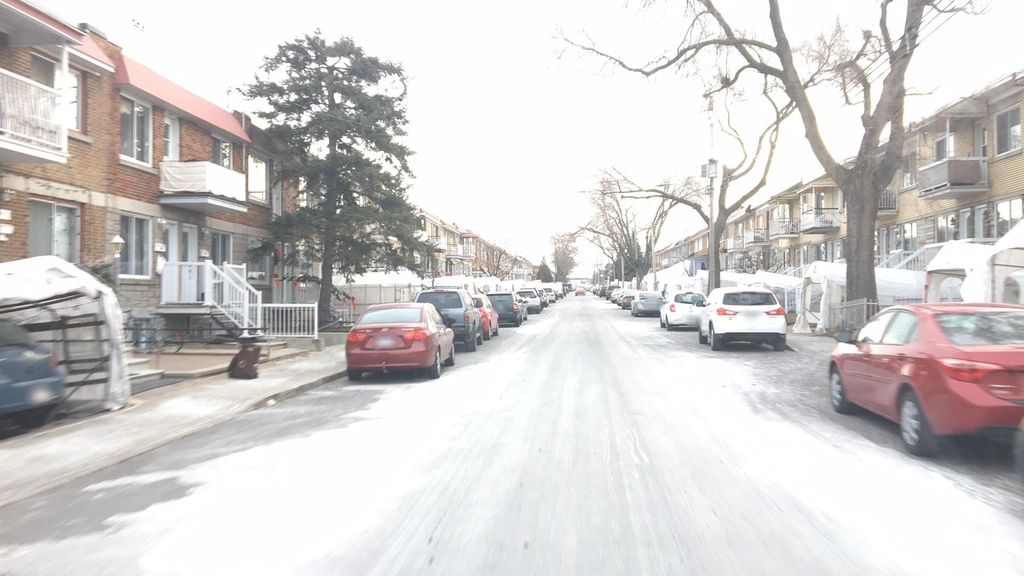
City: montreal